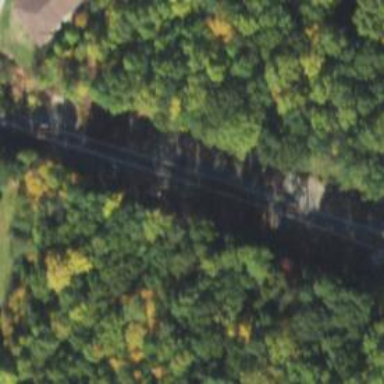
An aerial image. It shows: Track road with excellent visibility.